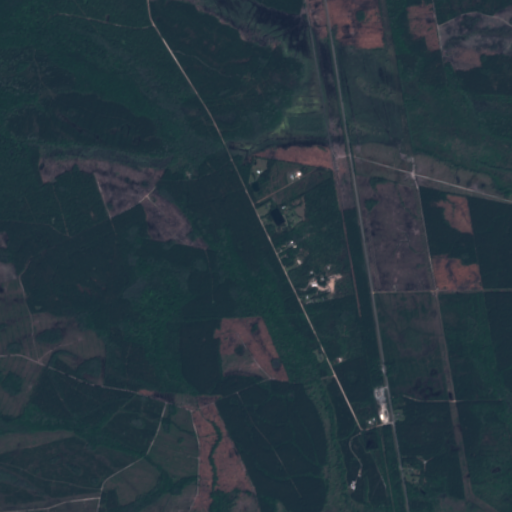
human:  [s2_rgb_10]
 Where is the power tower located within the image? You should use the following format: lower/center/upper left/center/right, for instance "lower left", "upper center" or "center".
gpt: The power tower is located in the right of the image.
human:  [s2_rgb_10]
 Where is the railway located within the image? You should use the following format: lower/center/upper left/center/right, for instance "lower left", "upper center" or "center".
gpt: The railway is located in the lower right of the image.
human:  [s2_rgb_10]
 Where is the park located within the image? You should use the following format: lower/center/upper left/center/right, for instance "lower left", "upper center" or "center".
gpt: There is no park in the image.